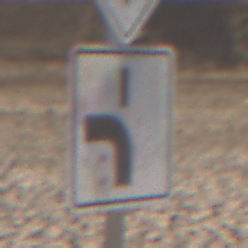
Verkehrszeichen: VerlaufVorfahrtsstrasse5
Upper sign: Vorfahrtsstrasse
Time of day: MorningAfternoon
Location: Outdoor (Nature)
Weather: PartlyCloudy
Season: NotSpecified
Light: Natural